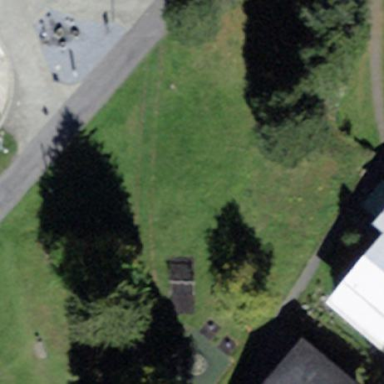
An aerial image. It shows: Playground area for leisure land.